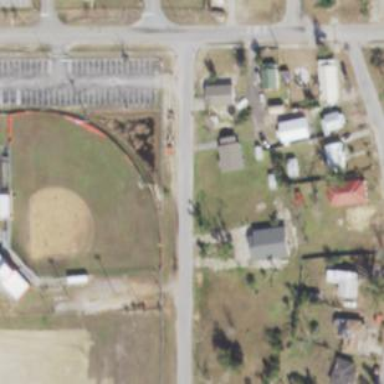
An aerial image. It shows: Softball pitch for leisure sports.